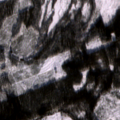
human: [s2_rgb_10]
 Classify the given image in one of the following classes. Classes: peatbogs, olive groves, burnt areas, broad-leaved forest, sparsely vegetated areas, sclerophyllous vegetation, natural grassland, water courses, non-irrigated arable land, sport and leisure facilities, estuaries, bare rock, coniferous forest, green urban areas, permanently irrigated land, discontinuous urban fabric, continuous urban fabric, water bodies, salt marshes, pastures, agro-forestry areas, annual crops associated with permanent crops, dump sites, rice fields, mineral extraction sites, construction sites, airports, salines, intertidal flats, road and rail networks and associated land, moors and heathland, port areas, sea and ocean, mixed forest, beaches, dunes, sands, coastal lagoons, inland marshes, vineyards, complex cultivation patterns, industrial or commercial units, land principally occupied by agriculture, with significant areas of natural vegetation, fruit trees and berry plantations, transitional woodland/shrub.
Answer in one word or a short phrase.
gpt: coniferous forest, transitional woodland/shrub